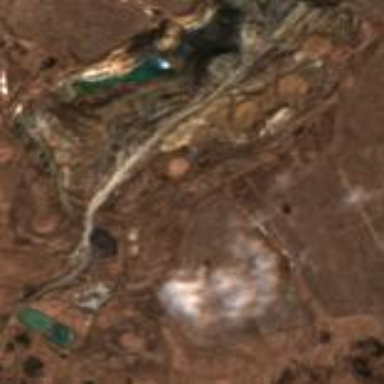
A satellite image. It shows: Quarry area.